Question: The Lync 2013 SDK publishes a 'ContactAvailability' property for contacts, with values as described here:
<URL>
Each of the values in this enumeration is an indication of the and shown beside the contact in Lync 2013.
It seems to me that the Skype for Business 2015 client has added a new color, coinciding with an Outlook calendar entry that is tagged with "Out of Office", as seen here:

The Lync 2013 Client SDK simply returns the Free enumeration value (same as green) for this new(??) purple status indicator.
My question is, does anyone know of a way to detect when a contact's status is such that SfB would display that contact's icon with a purple "Out of Office" status indicator? I haven't been able to find any documentation on this.
Thanks.
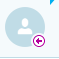
Answer: I'm not sure from a Lync Client SDK point of view, as I haven't done much with presence in the Lync Client SDK.
In a UMCA application where you have subscribed to presence changes you get a
<URL> spec.
I assume there will be some way to get the ActivityToken from the Lync Client SDK. My guess would be asking for <URL>.